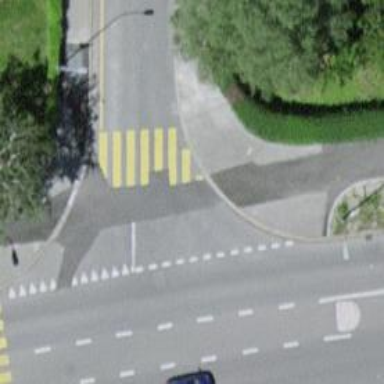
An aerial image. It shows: Marked crossing on the road.